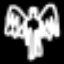
Label: angel